Interaction volume radius: 10 \u00c5
Interaction volume height: 20 \u00c5
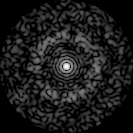
Disorder parameter: 0.8107